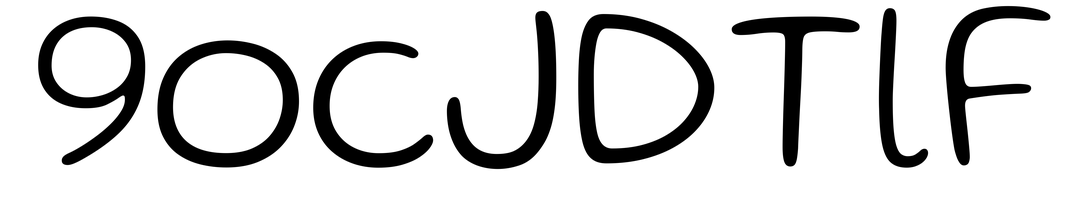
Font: Gluten_ExtraLight